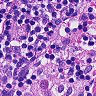
Metastatic tissue present: no